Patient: sex M, age 61
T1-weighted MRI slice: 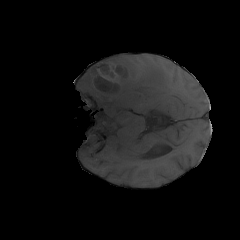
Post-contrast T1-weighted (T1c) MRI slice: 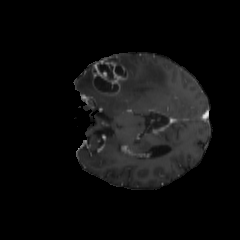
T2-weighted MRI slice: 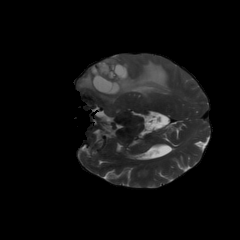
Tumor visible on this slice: yes
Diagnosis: Glioblastoma, IDH-wildtype
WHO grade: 4